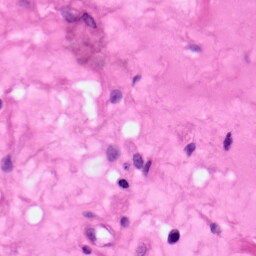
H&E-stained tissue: Pancreatic